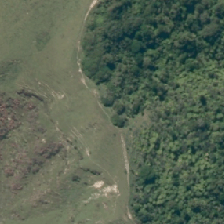
Land cover: indigenous_forest